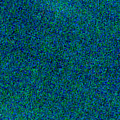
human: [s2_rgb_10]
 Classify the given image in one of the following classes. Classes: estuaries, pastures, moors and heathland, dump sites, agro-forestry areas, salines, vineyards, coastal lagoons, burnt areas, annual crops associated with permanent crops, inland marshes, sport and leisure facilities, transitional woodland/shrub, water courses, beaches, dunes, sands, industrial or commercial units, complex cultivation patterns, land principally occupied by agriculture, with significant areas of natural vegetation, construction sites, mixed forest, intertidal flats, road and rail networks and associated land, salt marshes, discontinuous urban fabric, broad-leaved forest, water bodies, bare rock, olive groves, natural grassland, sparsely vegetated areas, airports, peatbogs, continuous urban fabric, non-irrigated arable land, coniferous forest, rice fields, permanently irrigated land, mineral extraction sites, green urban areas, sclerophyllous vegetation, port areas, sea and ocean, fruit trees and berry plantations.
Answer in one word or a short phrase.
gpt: sea and ocean